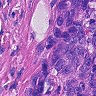
Metastatic tissue present: yes